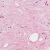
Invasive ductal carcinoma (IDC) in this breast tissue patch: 0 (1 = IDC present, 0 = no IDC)